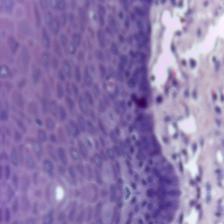
Diagnosis: Normal